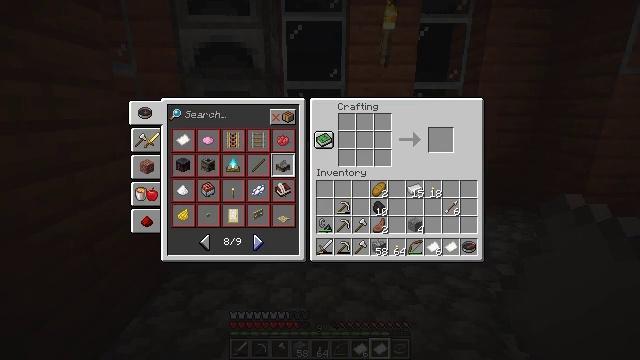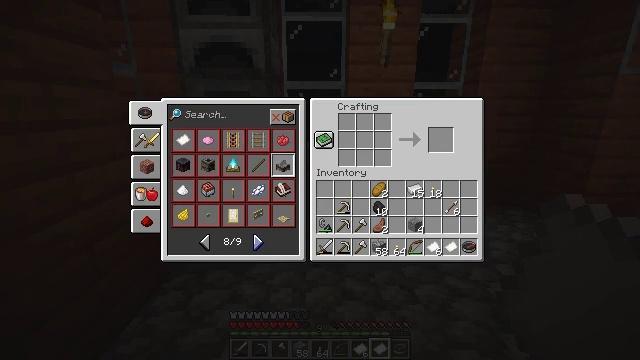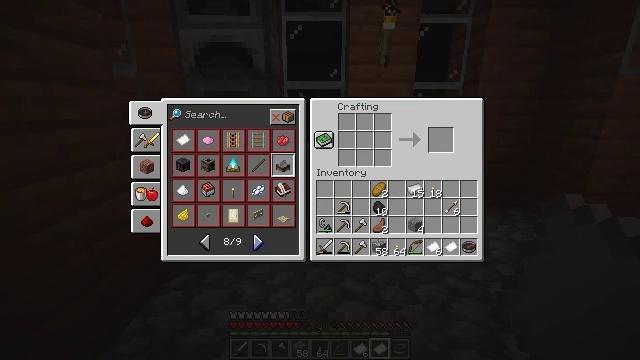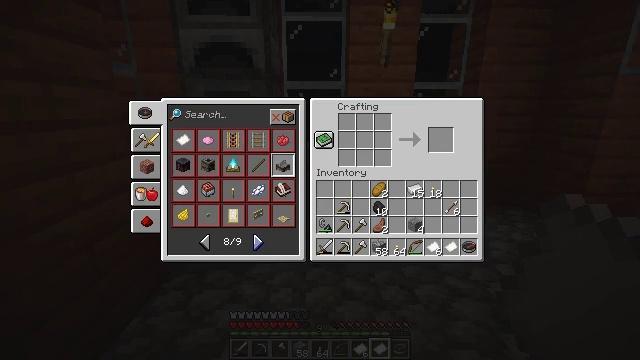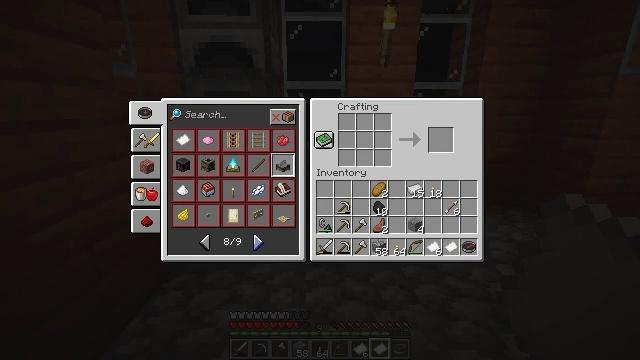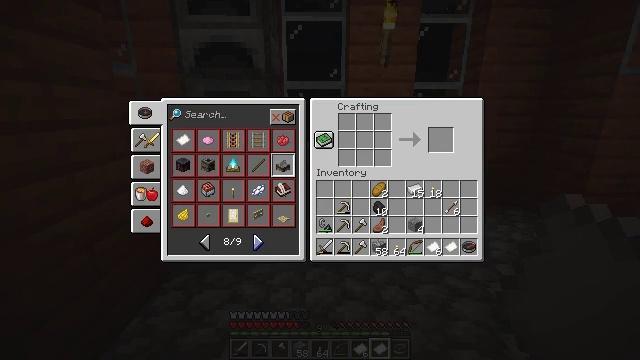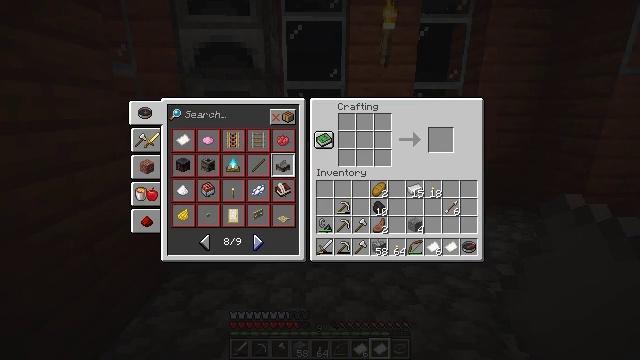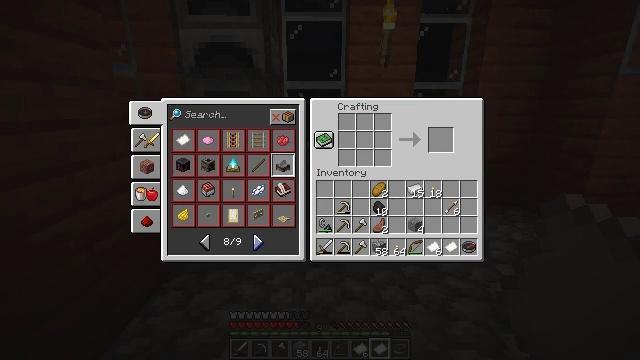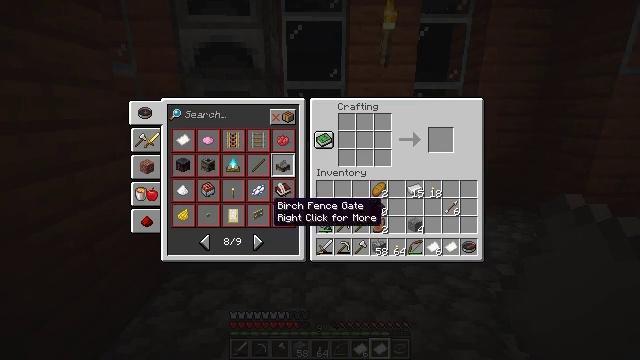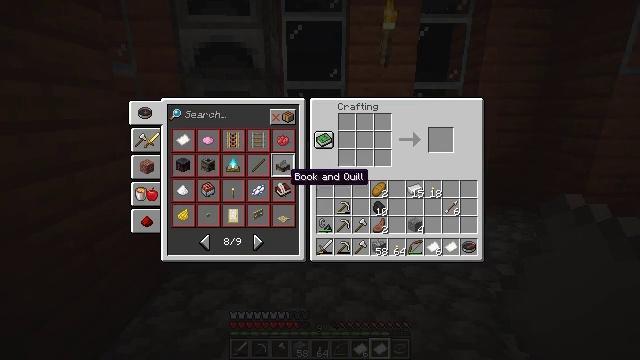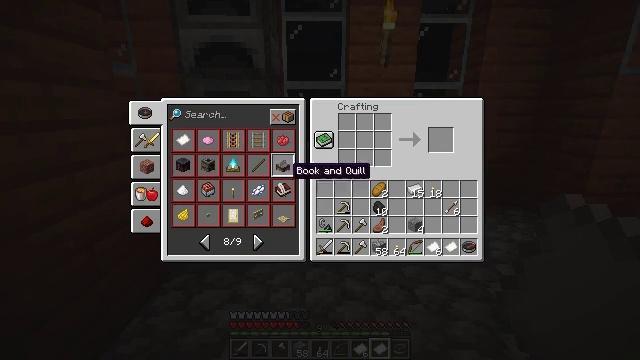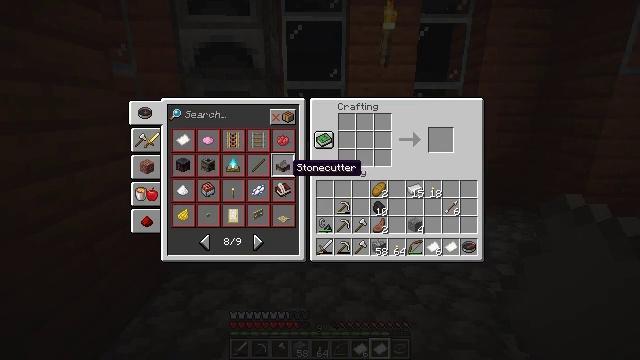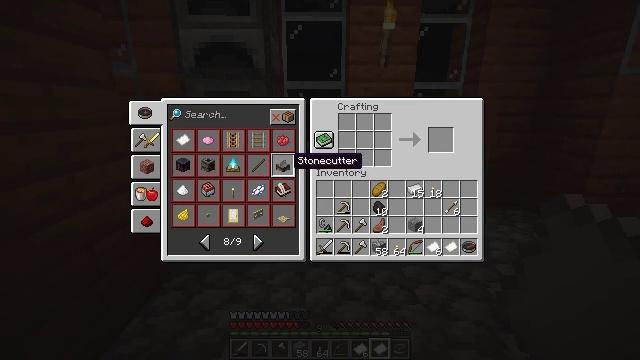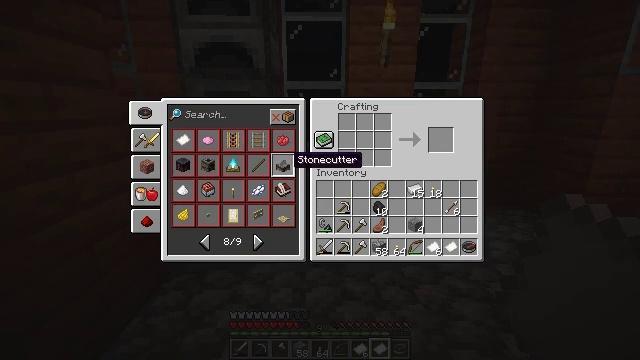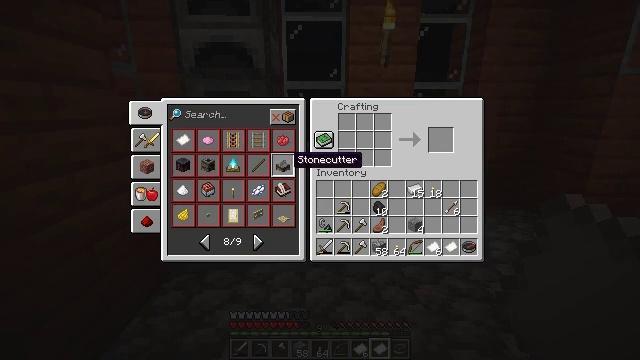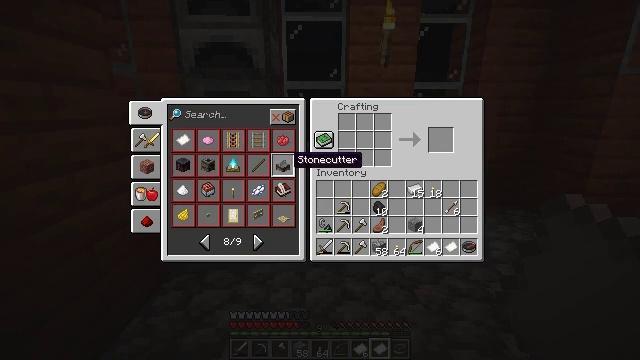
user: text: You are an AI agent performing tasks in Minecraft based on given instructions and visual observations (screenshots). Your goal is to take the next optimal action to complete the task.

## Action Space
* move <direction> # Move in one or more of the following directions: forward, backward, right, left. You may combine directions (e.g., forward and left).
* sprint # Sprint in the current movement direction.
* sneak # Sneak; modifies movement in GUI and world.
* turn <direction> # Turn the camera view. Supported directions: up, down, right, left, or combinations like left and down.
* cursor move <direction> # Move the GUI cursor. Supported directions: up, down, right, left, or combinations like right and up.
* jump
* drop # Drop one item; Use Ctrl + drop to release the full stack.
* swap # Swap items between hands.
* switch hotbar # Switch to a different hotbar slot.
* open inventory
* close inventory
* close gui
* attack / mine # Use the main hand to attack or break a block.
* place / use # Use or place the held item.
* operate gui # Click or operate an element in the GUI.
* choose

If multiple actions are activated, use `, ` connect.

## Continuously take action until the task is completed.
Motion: motion action
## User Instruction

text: Interact with the crafting table to craft a stonecutter.
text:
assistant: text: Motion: no_op
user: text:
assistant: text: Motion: no_op
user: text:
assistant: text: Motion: no_op
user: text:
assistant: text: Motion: no_op
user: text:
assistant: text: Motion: no_op
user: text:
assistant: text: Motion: no_op
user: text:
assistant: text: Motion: no_op
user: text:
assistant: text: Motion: turn right and up
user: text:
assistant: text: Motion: turn right and up
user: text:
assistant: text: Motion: no_op
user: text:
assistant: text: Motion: no_op
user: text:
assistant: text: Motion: no_op
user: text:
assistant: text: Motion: no_op
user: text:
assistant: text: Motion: no_op
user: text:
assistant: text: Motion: attack / mine
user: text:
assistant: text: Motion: attack / mine
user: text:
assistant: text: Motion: attack / mine
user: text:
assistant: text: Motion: attack / mine
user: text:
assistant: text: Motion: no_op
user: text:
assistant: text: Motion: turn right
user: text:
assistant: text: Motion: turn right and up
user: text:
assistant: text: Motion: turn right and up
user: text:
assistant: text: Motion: turn right and up
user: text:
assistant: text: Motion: turn right
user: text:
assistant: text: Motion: turn right
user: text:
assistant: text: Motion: no_op
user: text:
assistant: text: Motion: no_op
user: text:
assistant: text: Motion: no_op
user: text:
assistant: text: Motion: no_op
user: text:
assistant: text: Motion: no_op